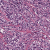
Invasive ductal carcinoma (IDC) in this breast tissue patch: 1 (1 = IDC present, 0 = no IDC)